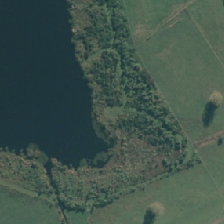
Land cover: lake_pond